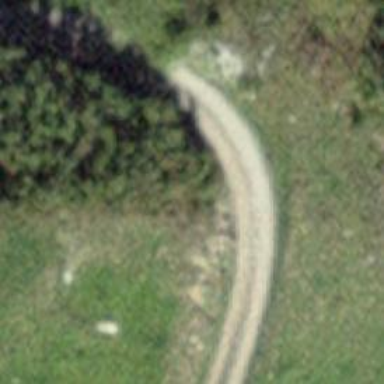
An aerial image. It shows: Track road with grade3 tracktype.